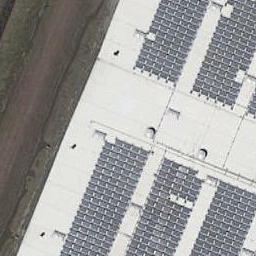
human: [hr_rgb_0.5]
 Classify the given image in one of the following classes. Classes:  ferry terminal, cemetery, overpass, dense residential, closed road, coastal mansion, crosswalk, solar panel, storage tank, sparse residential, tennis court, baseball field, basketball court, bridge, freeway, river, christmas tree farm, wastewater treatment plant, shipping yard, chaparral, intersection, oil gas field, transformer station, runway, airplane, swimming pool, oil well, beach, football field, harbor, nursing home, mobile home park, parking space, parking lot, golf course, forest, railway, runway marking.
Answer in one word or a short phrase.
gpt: solar panel